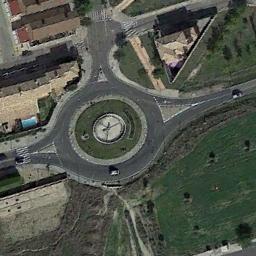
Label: roundabout